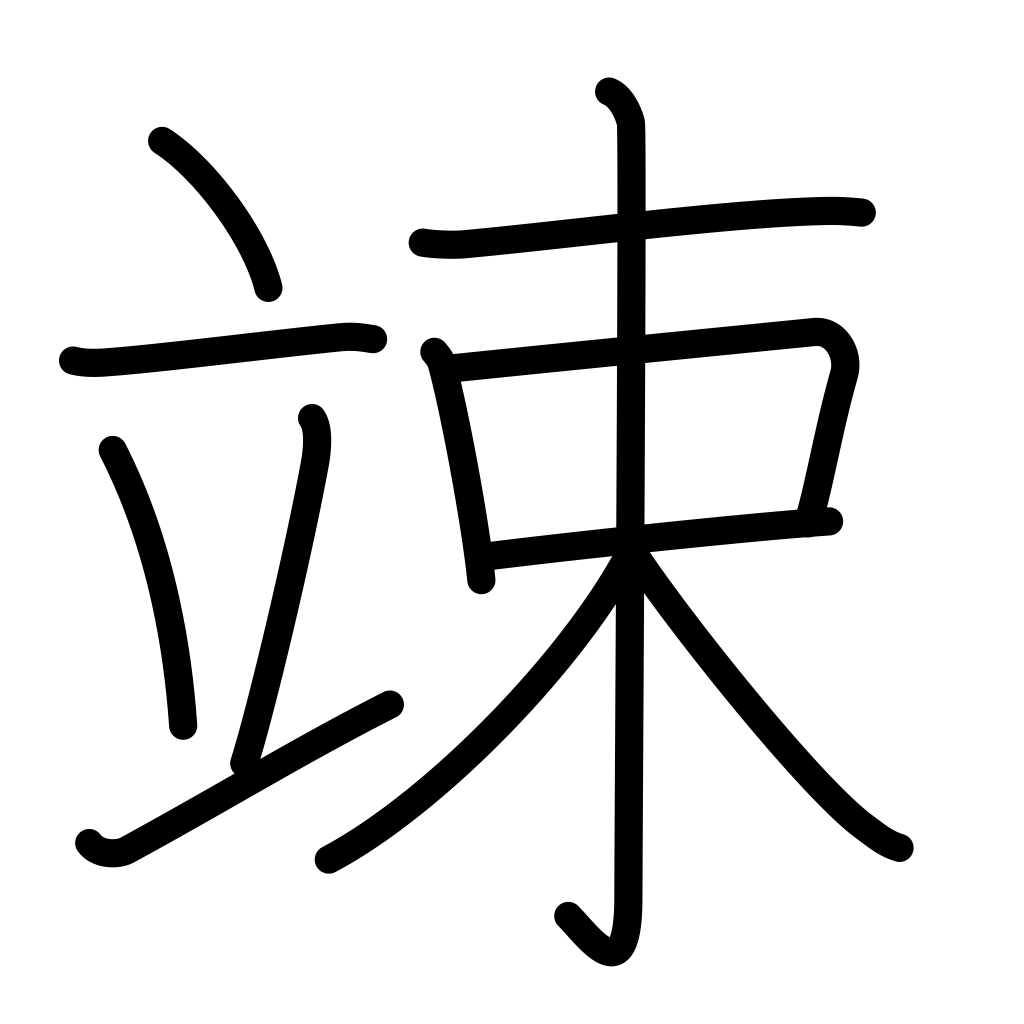
Meaning: crouch, cower